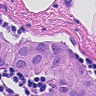
Metastatic tissue present: yes